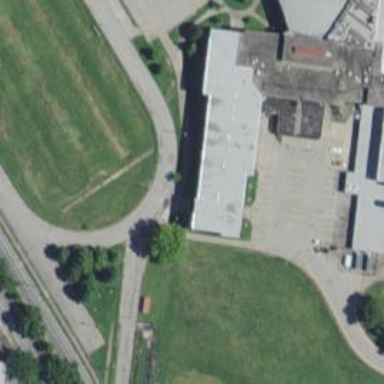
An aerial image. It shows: School.